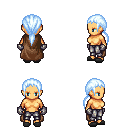
a pixel art fantasy rpg character, female body template, human, tanned skin, brown cape, metal pants, white cyan ponytail hairstyle, metal gloves, gray slippers, four views (front, back, left, right), 2x2 character sprite sheet, small pixel art, hard edges, no anti-aliasing